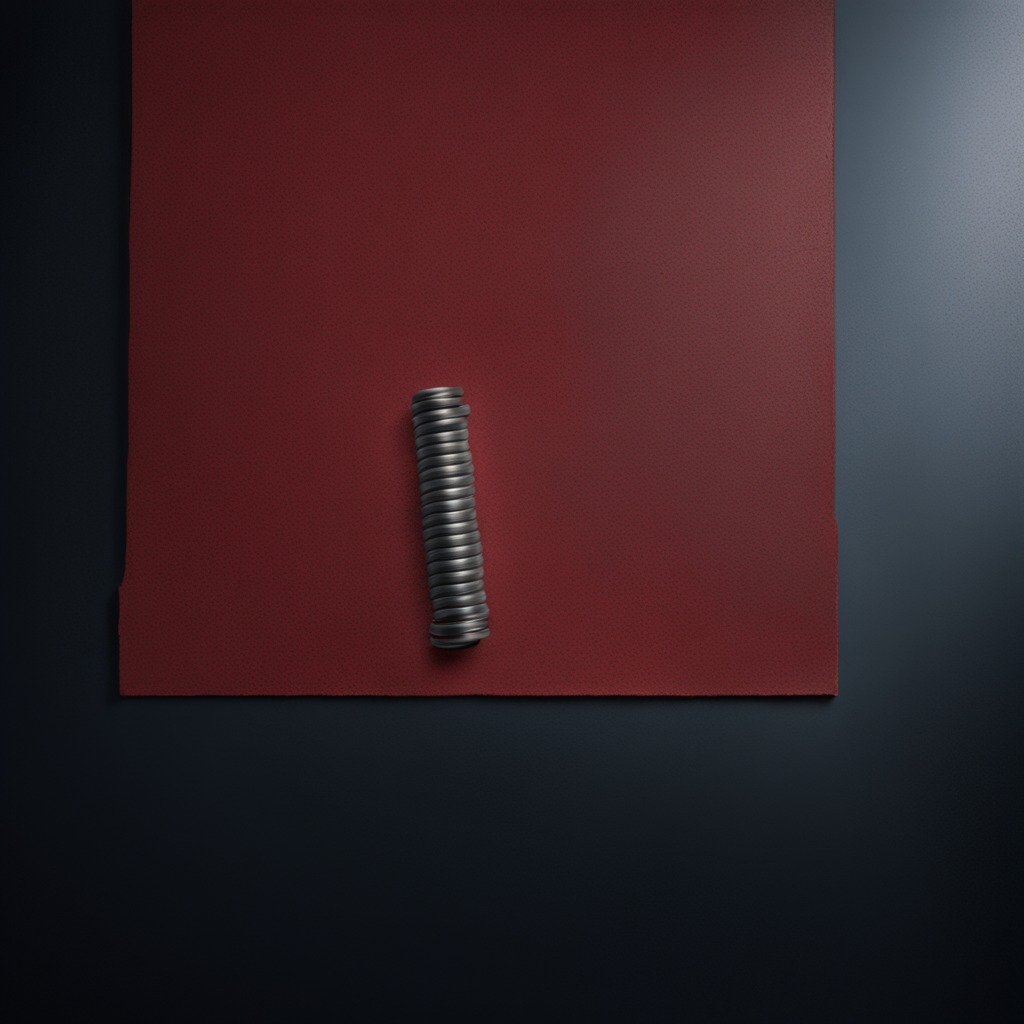
A coiled metal spring is lying on a clean granite tabletop covered with a red rubber mat inside a workshop at night.